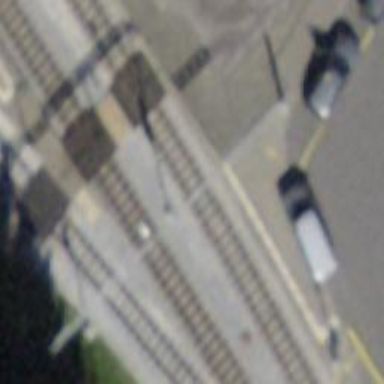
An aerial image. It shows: Narrow-gauge railway track with 1 electrified contact line.